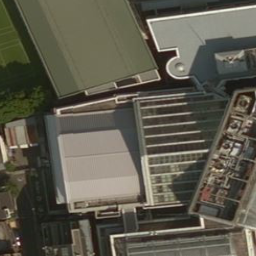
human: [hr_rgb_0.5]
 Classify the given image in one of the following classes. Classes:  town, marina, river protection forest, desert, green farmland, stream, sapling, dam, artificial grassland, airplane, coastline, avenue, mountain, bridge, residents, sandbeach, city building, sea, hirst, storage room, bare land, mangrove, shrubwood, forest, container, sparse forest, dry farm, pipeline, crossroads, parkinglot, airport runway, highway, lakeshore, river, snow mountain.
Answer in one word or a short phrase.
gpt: city building